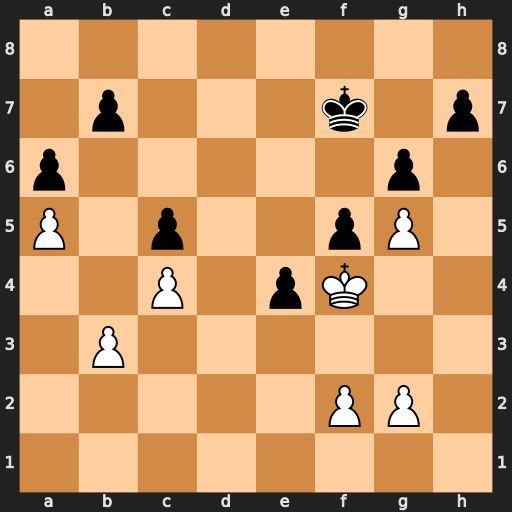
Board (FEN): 8/1p3k1p/p5p1/P1p2pP1/2P1pK2/1P6/5PP1/8
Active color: w
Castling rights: -
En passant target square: -
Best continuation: Ke5 Kg7 Kd5